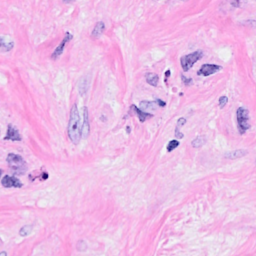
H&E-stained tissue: Breast